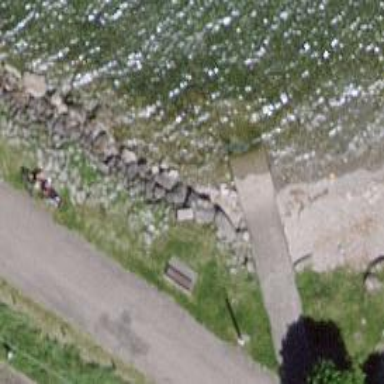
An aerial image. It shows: Slipway on leisure land.